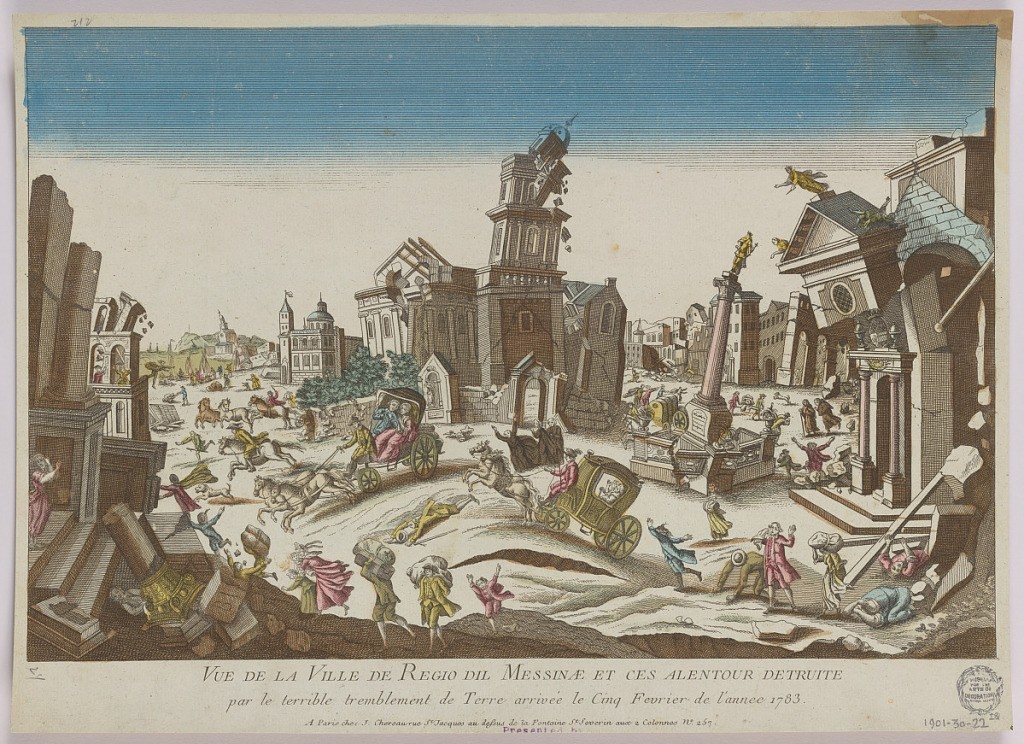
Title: Peep-show, Reggio di Calabria Destroyed by Earthquake, February 5, 1783
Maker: Jacques-François Chéreau, French, 1742–1794
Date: ca. 1783
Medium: Hand-colored etching on white laid paper, laid down on brown wove paper
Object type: Print
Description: Peep-show print